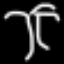
Label: palm tree